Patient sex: M
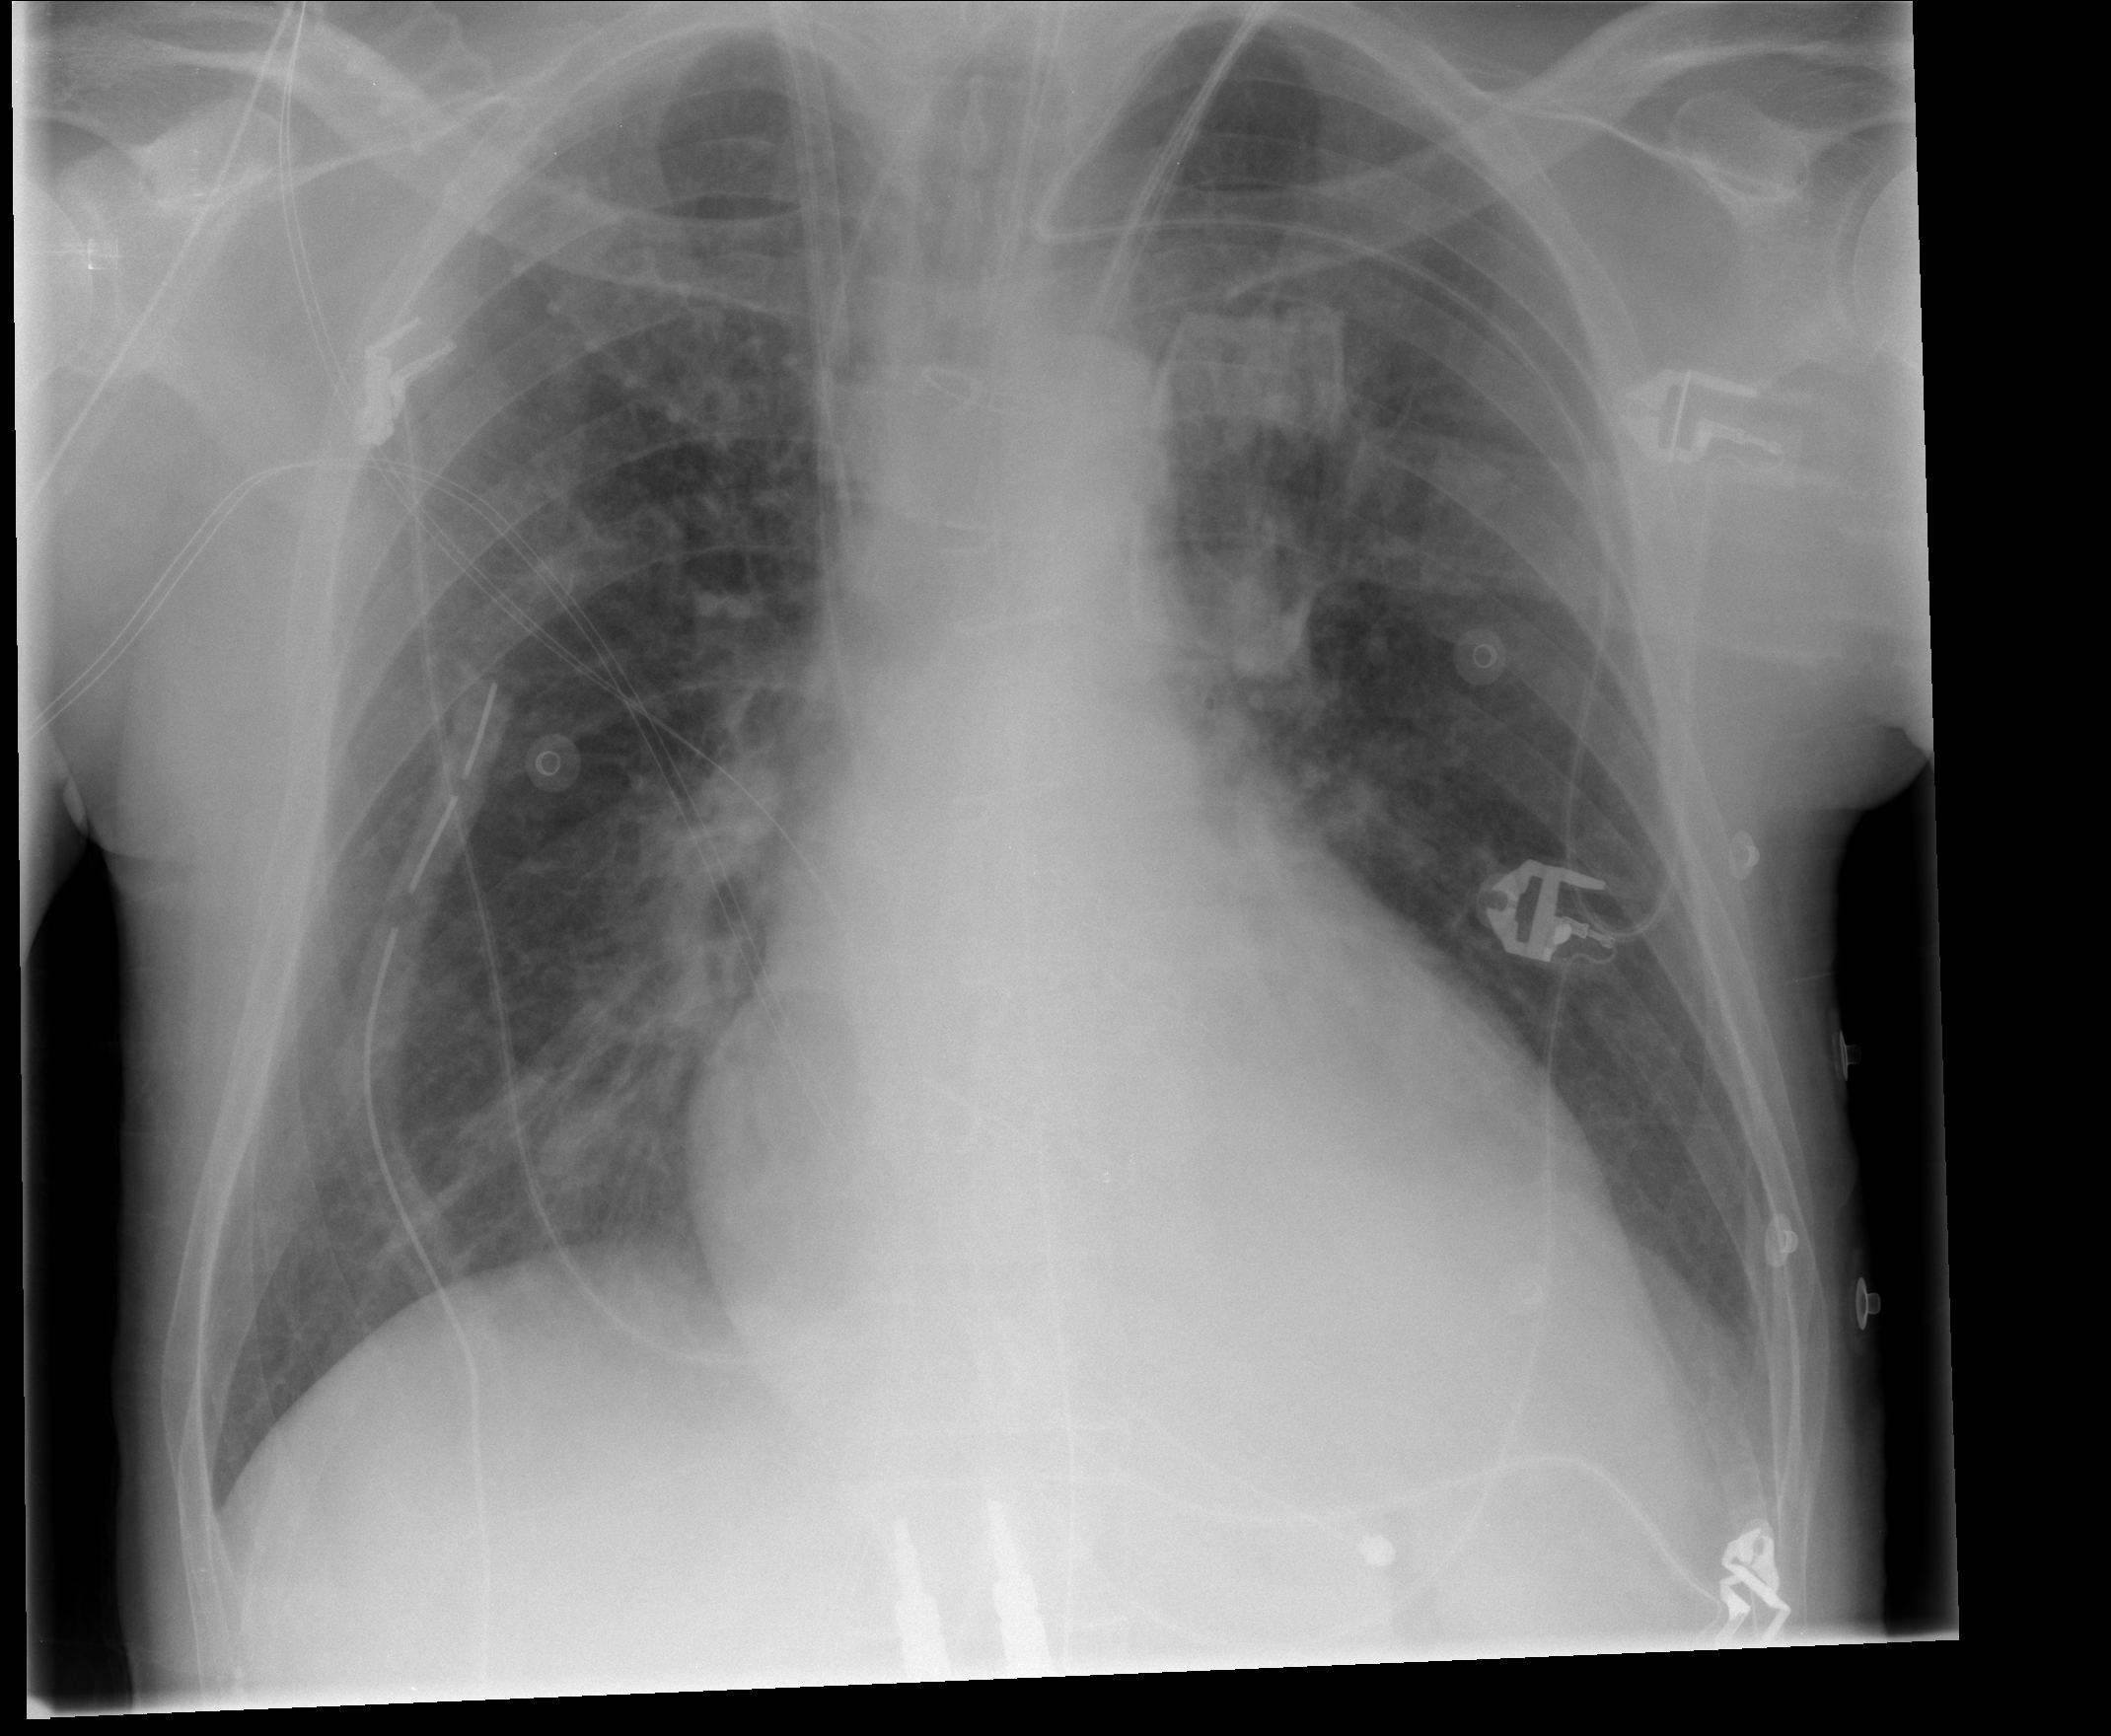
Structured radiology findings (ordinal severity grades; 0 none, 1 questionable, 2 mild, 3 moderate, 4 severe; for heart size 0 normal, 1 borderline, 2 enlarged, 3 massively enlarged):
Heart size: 2
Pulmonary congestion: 1
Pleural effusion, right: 0
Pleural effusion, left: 1
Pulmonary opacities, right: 0
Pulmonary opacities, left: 0
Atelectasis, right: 2
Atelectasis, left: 0